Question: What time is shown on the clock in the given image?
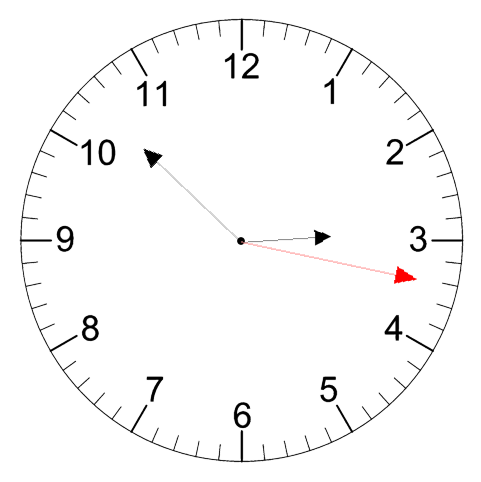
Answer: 02:52:17